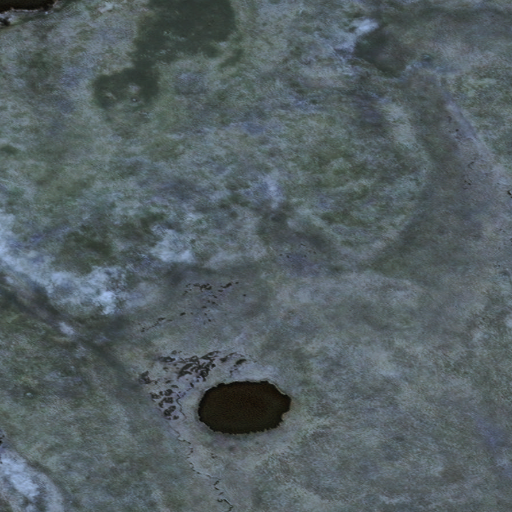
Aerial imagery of cape in Alaska named Round Point containing only unknown